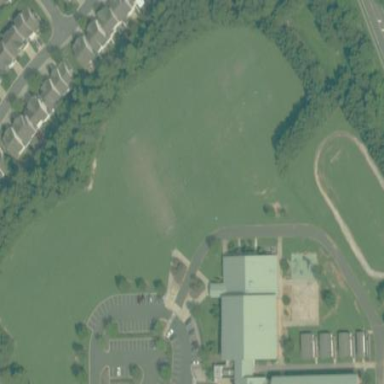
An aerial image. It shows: Recreation ground.